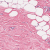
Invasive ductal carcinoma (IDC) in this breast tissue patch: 0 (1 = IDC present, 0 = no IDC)